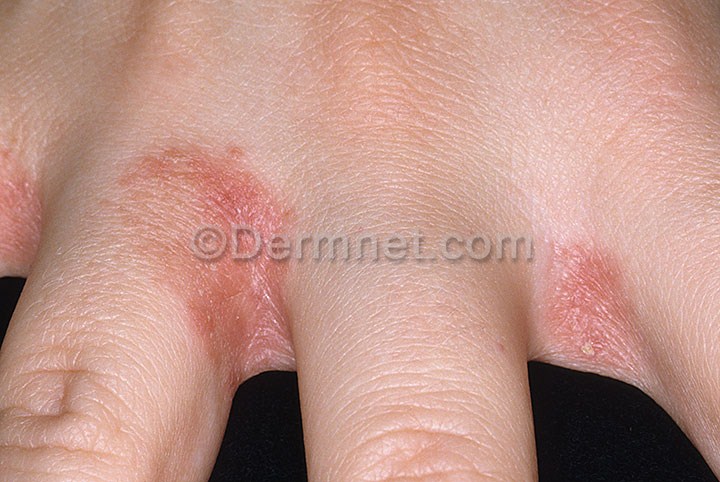
Disease: Tinea Ringworm Candidiasis and other Fungal Infections